Question: I have 'div' elements that are 200px tall and 200px wide, and I am filling each 'div' element with an image of a person.
Upon hovering on the image, I want the image to be blurred, but I simultaneously want text to appear on the image (unblurred) that gives a description of who they are. Does anyone know how to do this?
So far, this is what I am getting:

Here is the CSS code:
'''
.mem1 {
height: 200px;
width: 200px;
margin: 0px 31px;
display: inline-block;
border-radius: 10px;
border: solid;
border-width: thin;
border-color: #d6d6d6;
background-image: url(members/giles.png);
}
.mem1 p {
text-align: center;
position: absolute;
margin: 70px 30px;
visibility: hidden;
}
.mem1:hover {
-webkit-filter: blur(2px);
}
.mem1:hover p {
text-align: center;
position: absolute;
margin: 70px 30px;
color: #ffffff;
text-shadow: 1px 1px #000000;
-webkit-filter: blur(0px);
visibility: visible;
}
'''
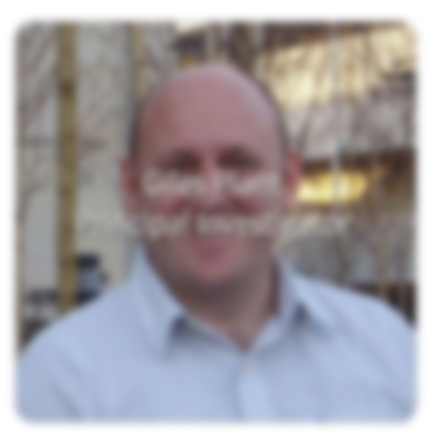
Answer: It sounds like the text is a child of the element that you are blurring. You can't do that. You need to do something like this:
'''
<div class="container">
<div class="blurredPhoto"></div>
<div class="text">Your Text</div>
</div>
.container {
width: 200px;
height: 200px;
position: relative;
}
.blurredPhoto {
position: absolute;
width: 200px;
height: 200px;
}
.text {
position: absolute;
width: 200px;
height: 200px;
}
'''
Then apply your blurring logic only to the .blurredPhoto object.